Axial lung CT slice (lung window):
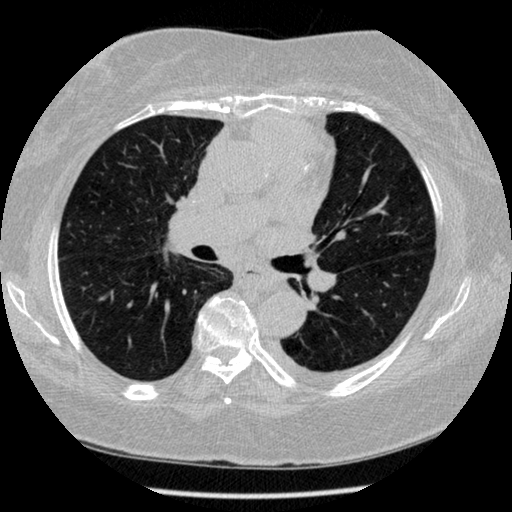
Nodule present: no